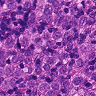
Metastatic tissue present: yes